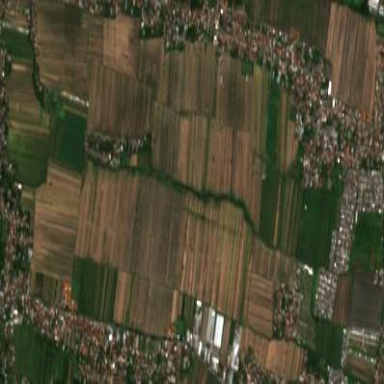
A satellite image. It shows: Picturesque farmland scene.